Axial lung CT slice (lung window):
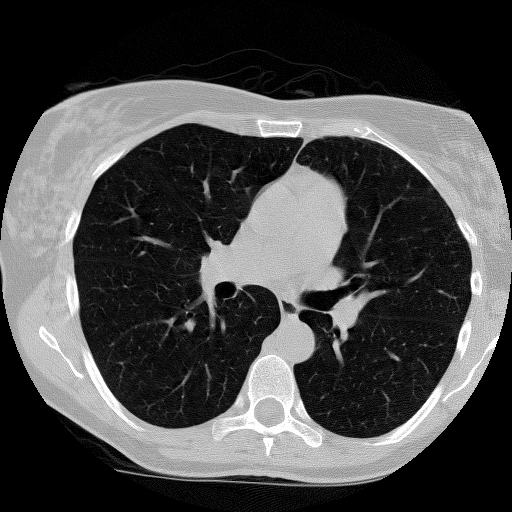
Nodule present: no